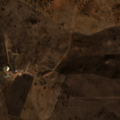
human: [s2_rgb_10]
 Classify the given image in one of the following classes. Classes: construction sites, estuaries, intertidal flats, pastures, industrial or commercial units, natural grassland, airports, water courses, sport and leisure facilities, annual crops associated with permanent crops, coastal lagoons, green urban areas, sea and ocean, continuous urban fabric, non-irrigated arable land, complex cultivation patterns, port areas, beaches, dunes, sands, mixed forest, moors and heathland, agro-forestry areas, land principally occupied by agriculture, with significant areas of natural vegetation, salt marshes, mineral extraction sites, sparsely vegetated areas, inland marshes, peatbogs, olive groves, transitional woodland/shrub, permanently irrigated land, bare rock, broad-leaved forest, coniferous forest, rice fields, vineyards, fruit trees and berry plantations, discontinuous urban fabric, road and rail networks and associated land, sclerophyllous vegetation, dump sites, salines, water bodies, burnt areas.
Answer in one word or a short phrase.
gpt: non-irrigated arable land, pastures, agro-forestry areas, transitional woodland/shrub